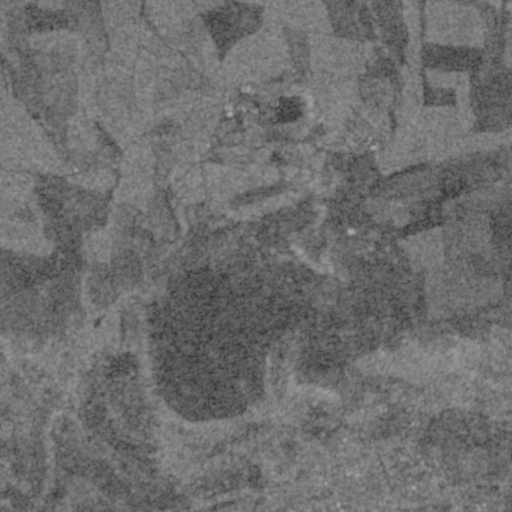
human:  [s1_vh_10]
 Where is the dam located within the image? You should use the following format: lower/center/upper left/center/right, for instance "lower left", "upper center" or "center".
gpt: The dam is located in the upper left of the image.
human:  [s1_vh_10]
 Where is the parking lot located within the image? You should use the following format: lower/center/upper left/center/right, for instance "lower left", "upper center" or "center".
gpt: The parking lot is located in the lower center of the image.
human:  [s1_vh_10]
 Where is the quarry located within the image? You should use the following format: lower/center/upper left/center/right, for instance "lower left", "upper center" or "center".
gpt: The quarry is located in the upper center of the image.
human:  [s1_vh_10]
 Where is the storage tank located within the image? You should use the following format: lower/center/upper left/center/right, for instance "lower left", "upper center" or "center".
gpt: The storage tank is located in the upper left of the image.
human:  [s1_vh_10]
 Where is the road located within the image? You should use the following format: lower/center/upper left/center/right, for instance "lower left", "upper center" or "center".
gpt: There is no road in the image.

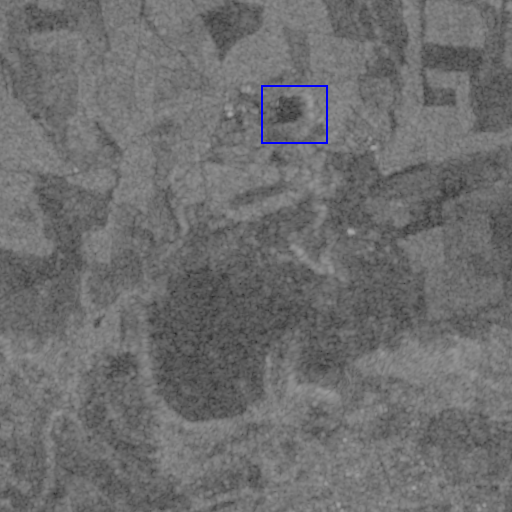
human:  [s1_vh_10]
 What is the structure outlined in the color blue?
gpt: The structure outlined in blue is a quarry.
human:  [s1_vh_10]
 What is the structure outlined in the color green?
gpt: There is no green outline.